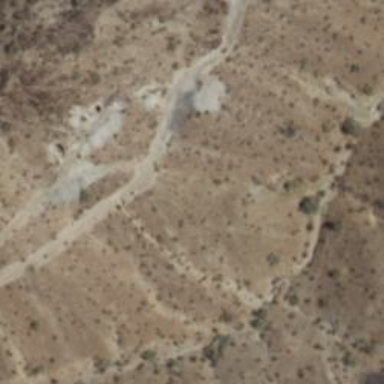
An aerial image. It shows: Quarry area.